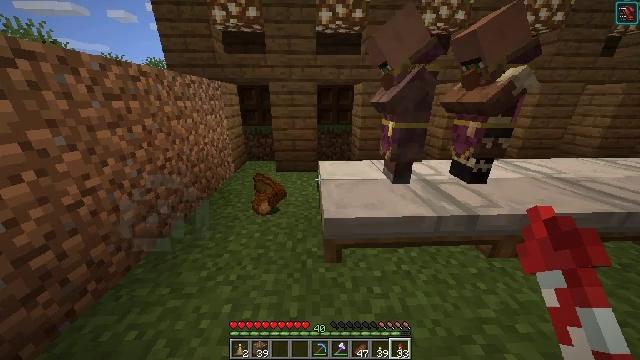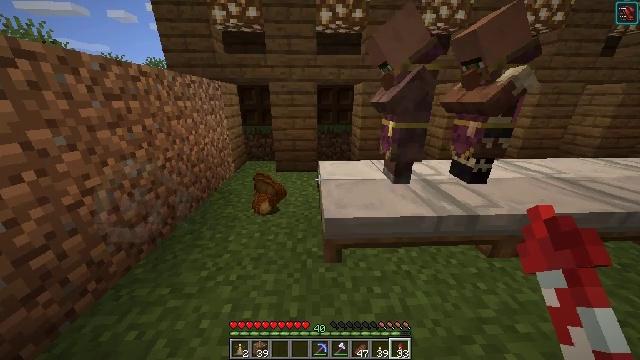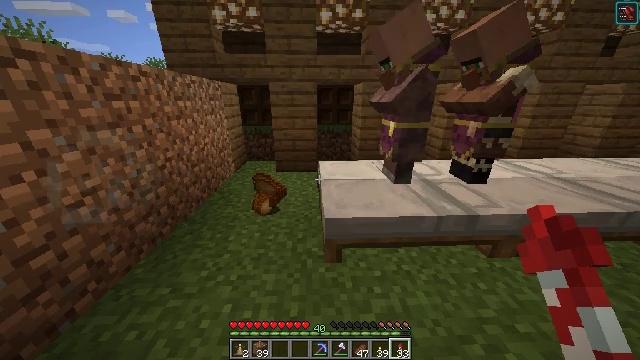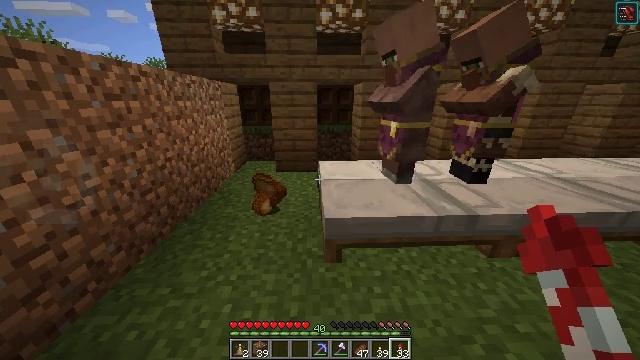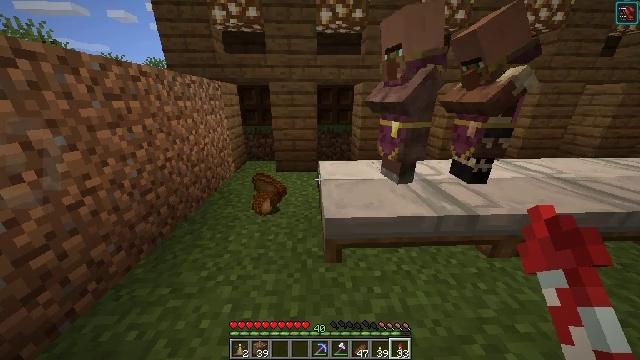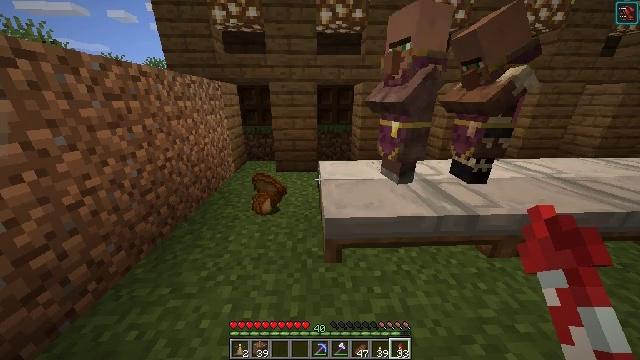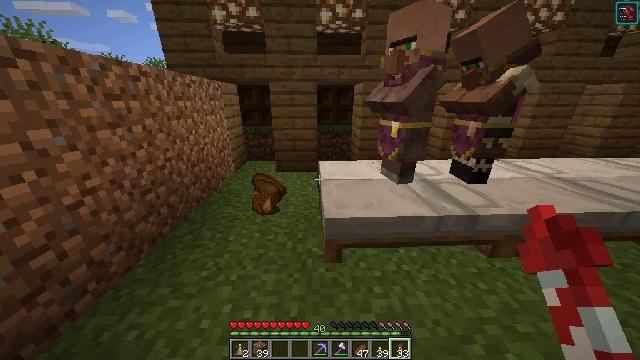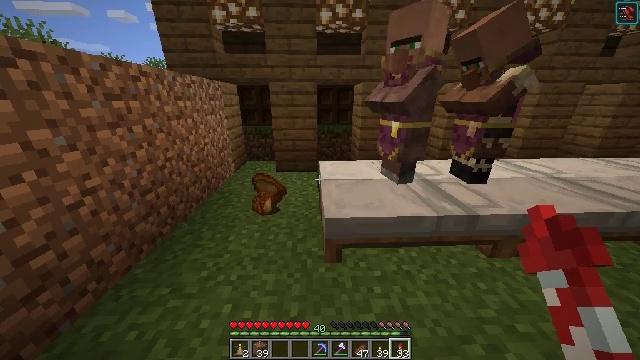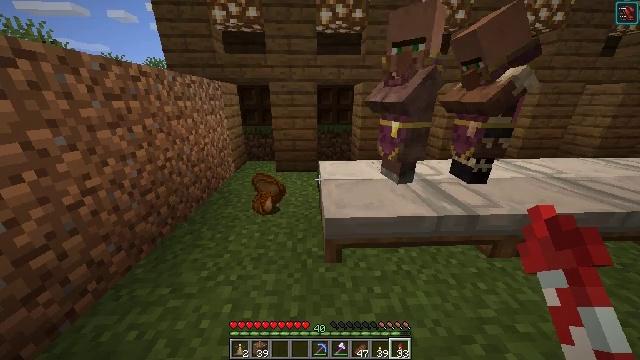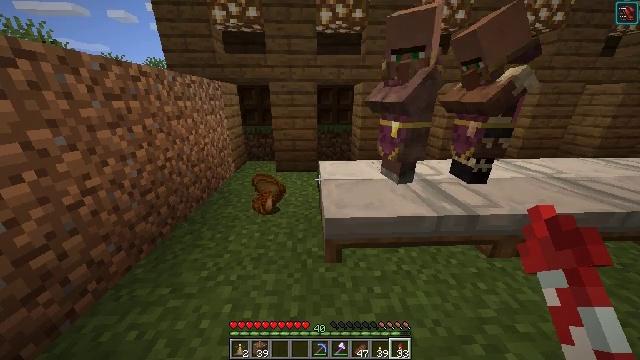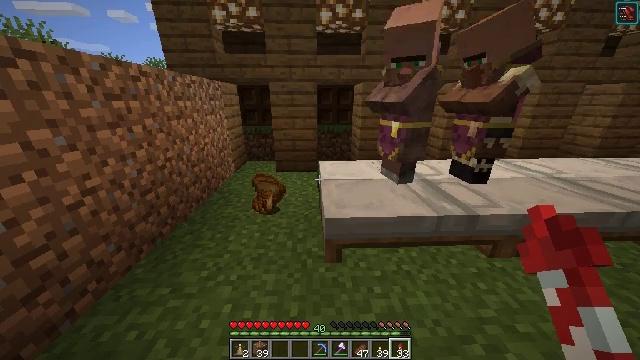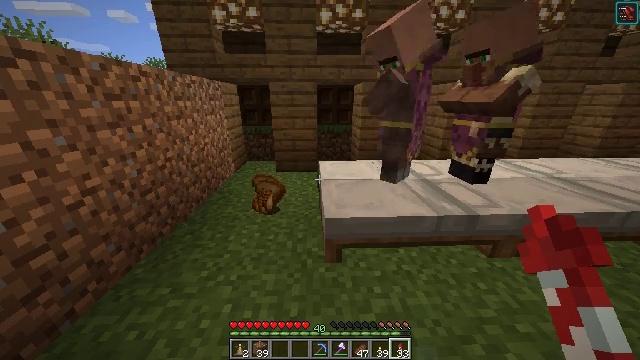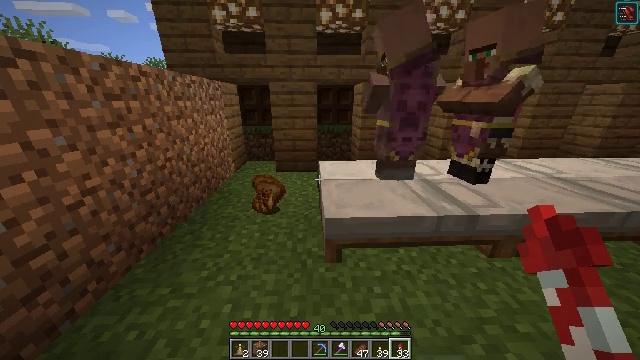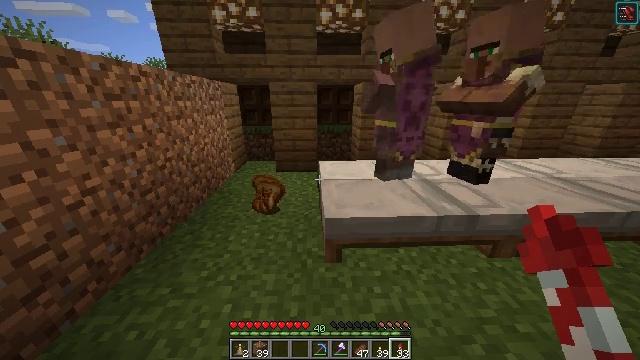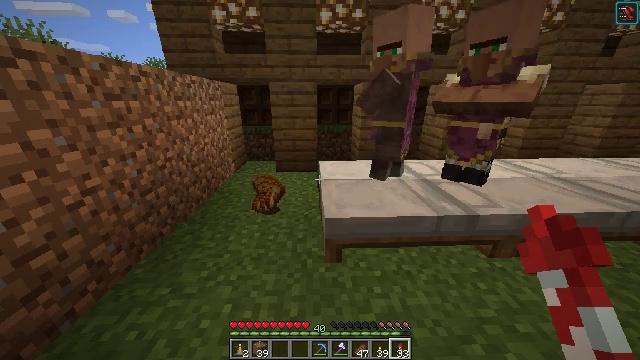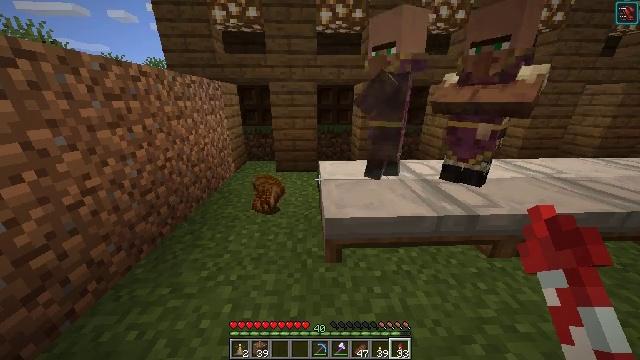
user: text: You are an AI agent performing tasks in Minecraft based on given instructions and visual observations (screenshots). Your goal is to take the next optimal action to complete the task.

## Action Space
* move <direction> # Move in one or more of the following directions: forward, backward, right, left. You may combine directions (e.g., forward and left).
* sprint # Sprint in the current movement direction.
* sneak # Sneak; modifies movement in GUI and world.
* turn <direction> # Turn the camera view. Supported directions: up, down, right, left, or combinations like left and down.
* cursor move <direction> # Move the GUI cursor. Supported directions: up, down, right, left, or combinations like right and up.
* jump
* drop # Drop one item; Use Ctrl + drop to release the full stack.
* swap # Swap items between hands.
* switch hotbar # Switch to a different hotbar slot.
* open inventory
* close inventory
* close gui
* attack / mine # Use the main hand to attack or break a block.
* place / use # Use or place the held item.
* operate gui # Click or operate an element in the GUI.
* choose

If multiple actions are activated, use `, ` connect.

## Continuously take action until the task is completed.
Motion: motion action
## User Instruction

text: Break the brewing stand to collect it.
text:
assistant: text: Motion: no_op
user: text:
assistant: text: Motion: no_op
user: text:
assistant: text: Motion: no_op
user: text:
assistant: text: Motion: no_op
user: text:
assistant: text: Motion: no_op
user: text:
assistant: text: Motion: no_op
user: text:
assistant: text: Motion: no_op
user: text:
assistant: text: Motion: no_op
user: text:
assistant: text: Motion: no_op
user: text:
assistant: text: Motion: no_op
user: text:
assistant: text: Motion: no_op
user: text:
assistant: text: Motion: no_op
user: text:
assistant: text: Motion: no_op
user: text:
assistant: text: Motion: no_op
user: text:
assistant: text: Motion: no_op
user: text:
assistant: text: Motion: no_op
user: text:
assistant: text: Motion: no_op
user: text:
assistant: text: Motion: no_op
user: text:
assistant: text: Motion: no_op
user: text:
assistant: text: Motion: no_op
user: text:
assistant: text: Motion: no_op
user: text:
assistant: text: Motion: no_op
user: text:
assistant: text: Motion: no_op
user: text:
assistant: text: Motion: no_op
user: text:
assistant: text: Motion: no_op
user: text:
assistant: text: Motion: no_op
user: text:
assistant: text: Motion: no_op
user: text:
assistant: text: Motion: no_op
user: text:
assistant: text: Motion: no_op
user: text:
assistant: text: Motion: no_op